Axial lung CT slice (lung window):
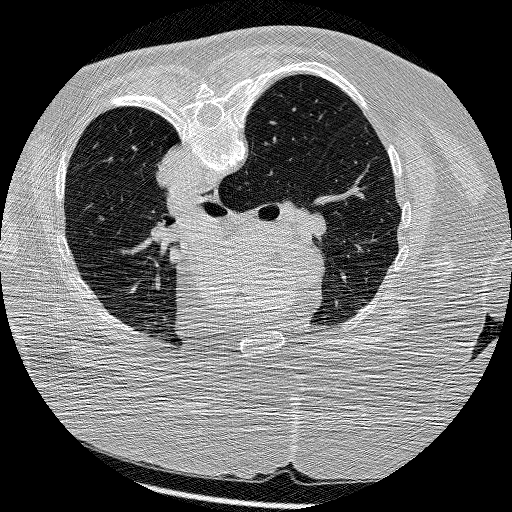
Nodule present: no